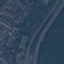
Land use / land cover: Highway